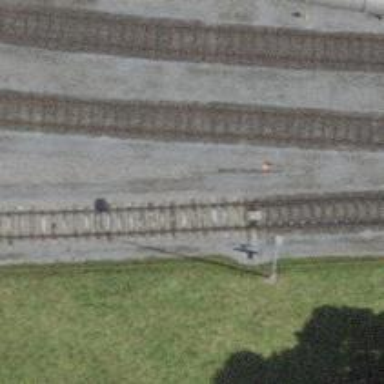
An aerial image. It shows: Railway switch.